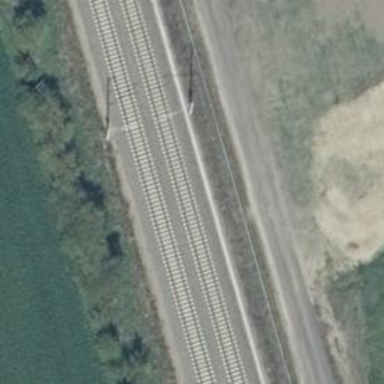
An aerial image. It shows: Milestone along the railway track with catenary mast.